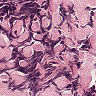
Metastatic tissue present: no